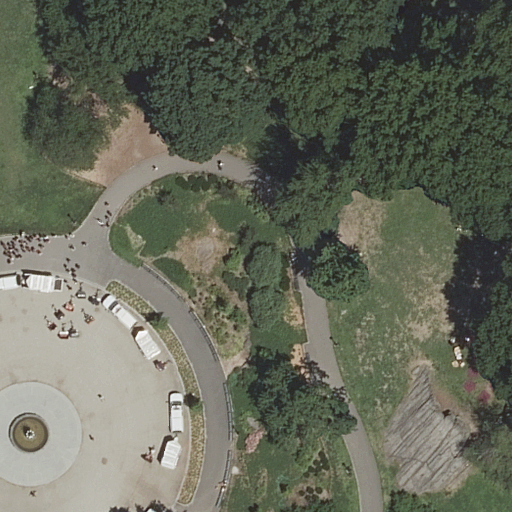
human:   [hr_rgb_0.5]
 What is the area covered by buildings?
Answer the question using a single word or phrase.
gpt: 0m2

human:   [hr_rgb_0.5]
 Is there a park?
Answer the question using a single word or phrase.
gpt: yes

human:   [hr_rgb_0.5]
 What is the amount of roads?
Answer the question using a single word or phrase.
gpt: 3

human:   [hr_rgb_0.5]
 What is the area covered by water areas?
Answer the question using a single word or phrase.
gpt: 48m2

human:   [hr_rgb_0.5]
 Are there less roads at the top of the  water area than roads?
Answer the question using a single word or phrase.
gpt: yes

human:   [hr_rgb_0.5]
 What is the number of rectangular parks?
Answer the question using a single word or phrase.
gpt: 1

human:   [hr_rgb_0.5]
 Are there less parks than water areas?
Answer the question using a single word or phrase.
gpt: no

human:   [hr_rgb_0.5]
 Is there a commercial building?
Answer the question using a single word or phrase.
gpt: no

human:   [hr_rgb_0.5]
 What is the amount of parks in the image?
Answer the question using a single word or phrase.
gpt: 1

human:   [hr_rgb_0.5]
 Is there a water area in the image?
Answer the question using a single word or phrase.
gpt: yes

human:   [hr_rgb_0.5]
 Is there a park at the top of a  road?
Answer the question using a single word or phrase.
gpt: yes

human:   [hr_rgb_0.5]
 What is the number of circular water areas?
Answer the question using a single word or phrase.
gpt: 1

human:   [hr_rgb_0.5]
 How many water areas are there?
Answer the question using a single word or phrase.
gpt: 1

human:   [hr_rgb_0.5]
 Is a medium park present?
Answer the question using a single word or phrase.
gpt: no

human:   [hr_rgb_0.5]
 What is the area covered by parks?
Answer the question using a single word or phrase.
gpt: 10627m2

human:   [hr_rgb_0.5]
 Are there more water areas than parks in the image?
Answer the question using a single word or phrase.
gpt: no

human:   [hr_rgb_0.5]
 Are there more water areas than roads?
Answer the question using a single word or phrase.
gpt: no

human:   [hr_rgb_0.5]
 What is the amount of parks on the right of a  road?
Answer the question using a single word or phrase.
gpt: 1

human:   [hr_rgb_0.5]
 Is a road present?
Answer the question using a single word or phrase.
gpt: yes

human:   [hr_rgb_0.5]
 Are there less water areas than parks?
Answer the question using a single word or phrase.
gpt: no

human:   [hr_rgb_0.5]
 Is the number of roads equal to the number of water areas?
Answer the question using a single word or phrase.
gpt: no

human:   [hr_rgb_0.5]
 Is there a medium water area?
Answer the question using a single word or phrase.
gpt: no

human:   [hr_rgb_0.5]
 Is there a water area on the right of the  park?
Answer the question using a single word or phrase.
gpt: no

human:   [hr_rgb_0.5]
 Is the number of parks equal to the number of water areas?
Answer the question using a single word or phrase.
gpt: yes

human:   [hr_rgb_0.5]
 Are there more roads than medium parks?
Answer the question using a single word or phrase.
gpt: yes

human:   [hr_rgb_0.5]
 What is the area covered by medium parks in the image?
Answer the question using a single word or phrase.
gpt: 0m2

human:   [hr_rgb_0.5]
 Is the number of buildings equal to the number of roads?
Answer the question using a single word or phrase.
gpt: no

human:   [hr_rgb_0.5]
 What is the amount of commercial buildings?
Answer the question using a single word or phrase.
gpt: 0

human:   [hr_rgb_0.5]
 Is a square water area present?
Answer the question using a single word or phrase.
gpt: yes

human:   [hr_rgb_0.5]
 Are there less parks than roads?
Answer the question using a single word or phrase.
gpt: yes

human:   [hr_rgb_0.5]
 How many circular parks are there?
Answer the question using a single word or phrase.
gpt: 0

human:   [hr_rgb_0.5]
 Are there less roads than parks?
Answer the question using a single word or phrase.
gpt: no

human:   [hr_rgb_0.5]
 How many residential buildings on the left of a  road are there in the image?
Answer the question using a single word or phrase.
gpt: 0

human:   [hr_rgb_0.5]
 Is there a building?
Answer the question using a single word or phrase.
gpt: no

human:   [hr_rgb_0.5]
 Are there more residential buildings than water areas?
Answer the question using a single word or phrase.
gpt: no

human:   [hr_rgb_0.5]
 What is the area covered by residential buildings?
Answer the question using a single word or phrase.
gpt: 0m2

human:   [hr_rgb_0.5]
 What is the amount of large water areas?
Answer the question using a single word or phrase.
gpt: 0

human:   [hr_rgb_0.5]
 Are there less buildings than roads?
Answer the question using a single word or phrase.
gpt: yes

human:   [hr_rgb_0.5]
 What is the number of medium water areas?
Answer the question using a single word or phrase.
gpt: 0

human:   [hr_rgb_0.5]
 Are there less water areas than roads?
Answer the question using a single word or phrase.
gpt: yes

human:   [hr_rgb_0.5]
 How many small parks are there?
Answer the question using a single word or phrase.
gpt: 0

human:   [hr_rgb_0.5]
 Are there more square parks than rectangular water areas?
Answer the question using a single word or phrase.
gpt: no

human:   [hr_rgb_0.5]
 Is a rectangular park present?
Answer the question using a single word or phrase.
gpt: yes

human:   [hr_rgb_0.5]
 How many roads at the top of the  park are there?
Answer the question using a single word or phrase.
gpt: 0

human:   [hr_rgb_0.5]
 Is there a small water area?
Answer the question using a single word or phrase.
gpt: yes

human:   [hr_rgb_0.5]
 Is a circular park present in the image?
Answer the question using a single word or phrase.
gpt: no

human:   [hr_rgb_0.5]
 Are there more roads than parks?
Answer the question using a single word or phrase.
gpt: yes

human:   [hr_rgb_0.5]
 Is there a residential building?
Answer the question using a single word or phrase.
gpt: no

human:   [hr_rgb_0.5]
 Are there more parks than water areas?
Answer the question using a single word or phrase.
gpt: no

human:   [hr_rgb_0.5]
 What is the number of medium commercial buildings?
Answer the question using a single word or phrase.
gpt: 0

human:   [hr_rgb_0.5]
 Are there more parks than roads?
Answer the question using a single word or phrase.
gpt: no

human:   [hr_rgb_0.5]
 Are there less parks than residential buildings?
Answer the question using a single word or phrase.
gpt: no

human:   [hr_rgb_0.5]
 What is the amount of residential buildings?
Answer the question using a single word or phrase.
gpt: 0

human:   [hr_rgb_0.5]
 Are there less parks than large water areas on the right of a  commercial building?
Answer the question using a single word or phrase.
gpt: no

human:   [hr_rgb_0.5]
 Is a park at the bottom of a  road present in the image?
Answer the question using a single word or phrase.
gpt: no

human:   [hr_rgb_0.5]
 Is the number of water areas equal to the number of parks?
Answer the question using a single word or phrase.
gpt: yes

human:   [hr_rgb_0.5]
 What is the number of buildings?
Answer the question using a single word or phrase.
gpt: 0

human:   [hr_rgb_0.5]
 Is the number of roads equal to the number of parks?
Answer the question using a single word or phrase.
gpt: no

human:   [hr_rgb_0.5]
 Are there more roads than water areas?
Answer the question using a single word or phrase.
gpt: yes

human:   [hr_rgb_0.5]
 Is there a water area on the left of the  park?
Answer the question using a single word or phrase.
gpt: yes

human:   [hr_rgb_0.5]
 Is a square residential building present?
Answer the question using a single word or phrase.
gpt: no

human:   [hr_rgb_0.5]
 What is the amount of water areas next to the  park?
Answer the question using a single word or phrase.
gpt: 1

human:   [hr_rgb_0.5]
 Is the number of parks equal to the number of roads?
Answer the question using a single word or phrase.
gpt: no

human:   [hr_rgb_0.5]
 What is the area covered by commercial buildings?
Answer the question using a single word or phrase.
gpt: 0m2